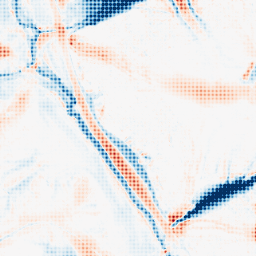
Category: morphological
Decomposition family: tophat_combined
Decomposition parameters: size: 20
Upsampling method: sinc_blackman
Upsampling parameters: scale: 8
kernel_size: 8
Upsampling scale: 8